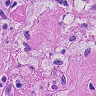
Metastatic tissue present: yes